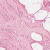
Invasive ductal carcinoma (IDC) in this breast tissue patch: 0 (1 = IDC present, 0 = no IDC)